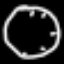
Label: clock